Brain MRI, t1w sequence, axial 2D slice.
Patient: age 28, sex M, weight 78 kg, height 1.78 m
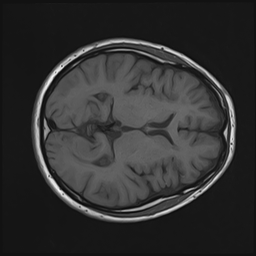